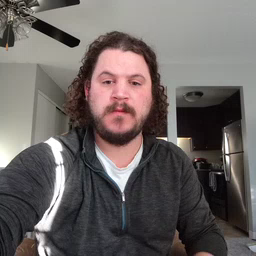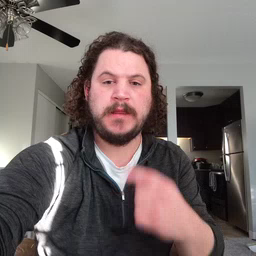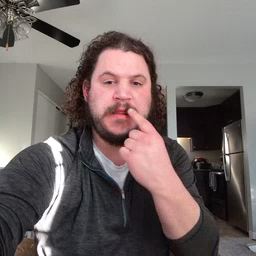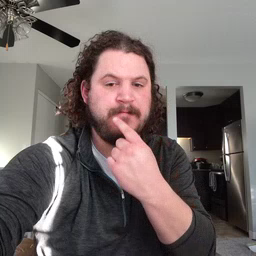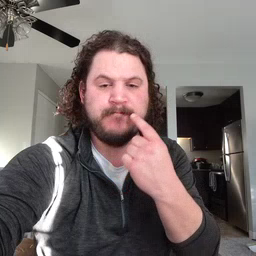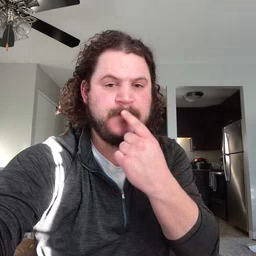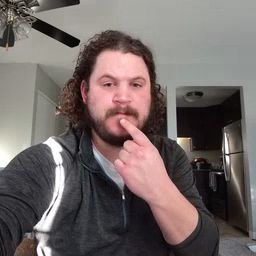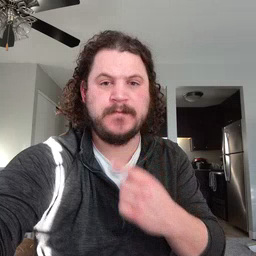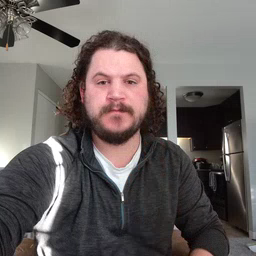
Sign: lips